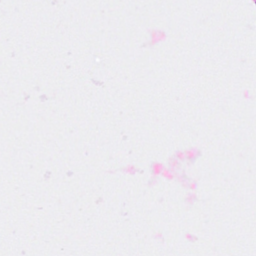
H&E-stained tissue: Breast